Question: I am having a table like below

'''
<table>
<tr data-depth="0" class="expand level0">
<td>VR [ <a class="link"><PHONE> </a>]
</td>
</tr>
<tr data-depth="1" class="expand level1">
<td>Business &amp; Industrial [ <a class="link">12576 </a>]
</td>
</tr>
<tr data-depth="2" class="expand level2">
<td>Healthcare, Lab &amp; Life Science [ <a class="link">11815
</a>]
</td>
</tr>
<tr data-depth="3" class="expand level3">
<td>Imaging &amp; Aesthetics Equipment [ <a class="link">92036
</a>]
</tr>
<tr data-depth="2" class="expand level2">
<td>Heavy Equipment [ <a class="link">177641 </a>]
</td>
</tr>
<tr data-depth="3" class="expand level3">
<td>Forklifts [ <a class="link">97185 </a>]
</tr>
<tr data-depth="2" class="expand level2">
<td>Printing &amp; Graphic Arts [ <a class="link">26238 </a>]
</td>
</tr>
<tr data-depth="3" class="expand level3">
<td>Commercial Printing Presses [ <a class="link">26247 </a>]
</td>
</tr>
<tr data-depth="2" class="expand level2">
<td>Restaurant &amp; Catering [ <a class="link">11874 </a>]
</td>
</tr>
<tr data-depth="3" class="expand level3">
<td>Concession Trailers &amp; Carts [ <a class="link">67145 </a>]
</td>
</tr>
</table>
'''
I want to get the closest row with the data-depth = (this tr data-depth) - 1
I am not able to find the way to use this.closest('tr') and attr('data-depth') = this.attr('data-depth')-1 together.
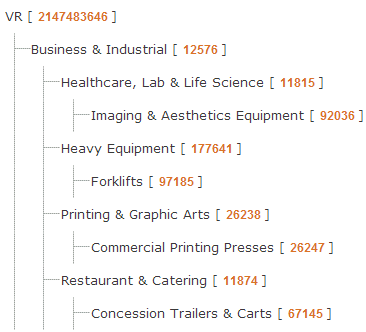
Answer: I would recommend adding something so that you can relate the child rows to their parent row. Maybe by giving each row an id, and then adding a data-parent-id attribute. It would make it much easier to work with. However, assuming you can't do that, something like this should work to get the single row that is the parent within the tree:
'''
$('a').click(function(){
var parentRow = $(this).closest('tr');
var depth = parentRow.attr('data-depth')-1;
var parentNode = parentRow.siblings(':lt(' + parentRow.index() + ')').filter('[data-depth=' + depth + ']').last();
//parentNode now is the row of the tree-parent of the row that was clicked
});
'''
What this does is first grab all of the siblings of the row that is clicked on, that have an index less than the row clicked (since the parent node in the tree will always come before the child node). It then filters that list to only ones that have a data-depth that is 1 less than the data-depth of the row that is clicked on. Since there could be more than one of those based on what the tree depth above the clicked-row looks like, it just gets the last one. The last one will be the closest to the one clicked, so should be its actual parent within the tree.
Demo at <URL>